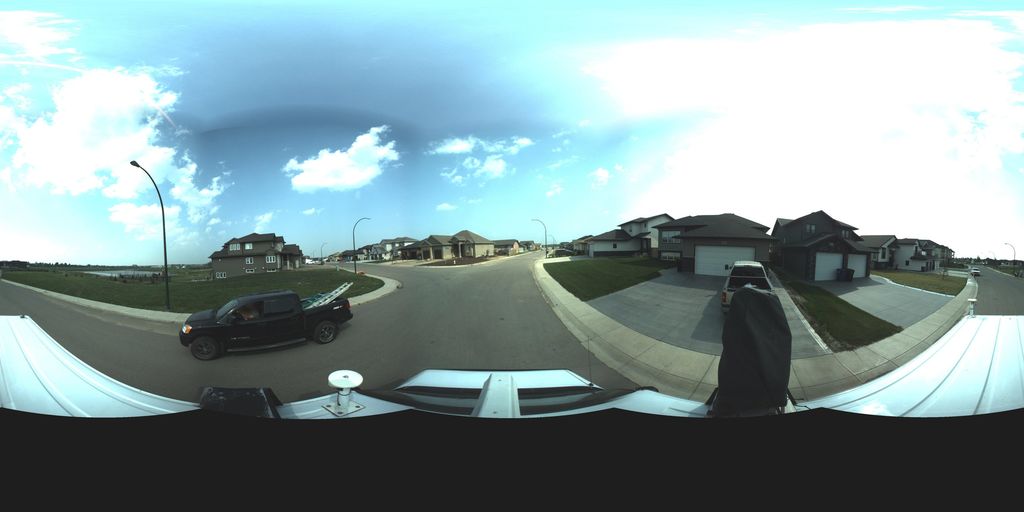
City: saskatoon